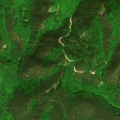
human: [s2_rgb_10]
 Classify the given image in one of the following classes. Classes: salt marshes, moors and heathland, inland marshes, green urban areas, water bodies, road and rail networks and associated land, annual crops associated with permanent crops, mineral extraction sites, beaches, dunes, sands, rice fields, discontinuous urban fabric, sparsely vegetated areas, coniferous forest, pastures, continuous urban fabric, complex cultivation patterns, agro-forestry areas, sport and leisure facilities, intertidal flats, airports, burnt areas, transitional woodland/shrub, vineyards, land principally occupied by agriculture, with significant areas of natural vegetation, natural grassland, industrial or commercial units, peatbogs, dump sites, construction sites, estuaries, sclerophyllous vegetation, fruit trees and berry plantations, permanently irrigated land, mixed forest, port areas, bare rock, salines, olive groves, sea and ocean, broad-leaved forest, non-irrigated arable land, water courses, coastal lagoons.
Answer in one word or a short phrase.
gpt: broad-leaved forest, coniferous forest, mixed forest